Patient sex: M
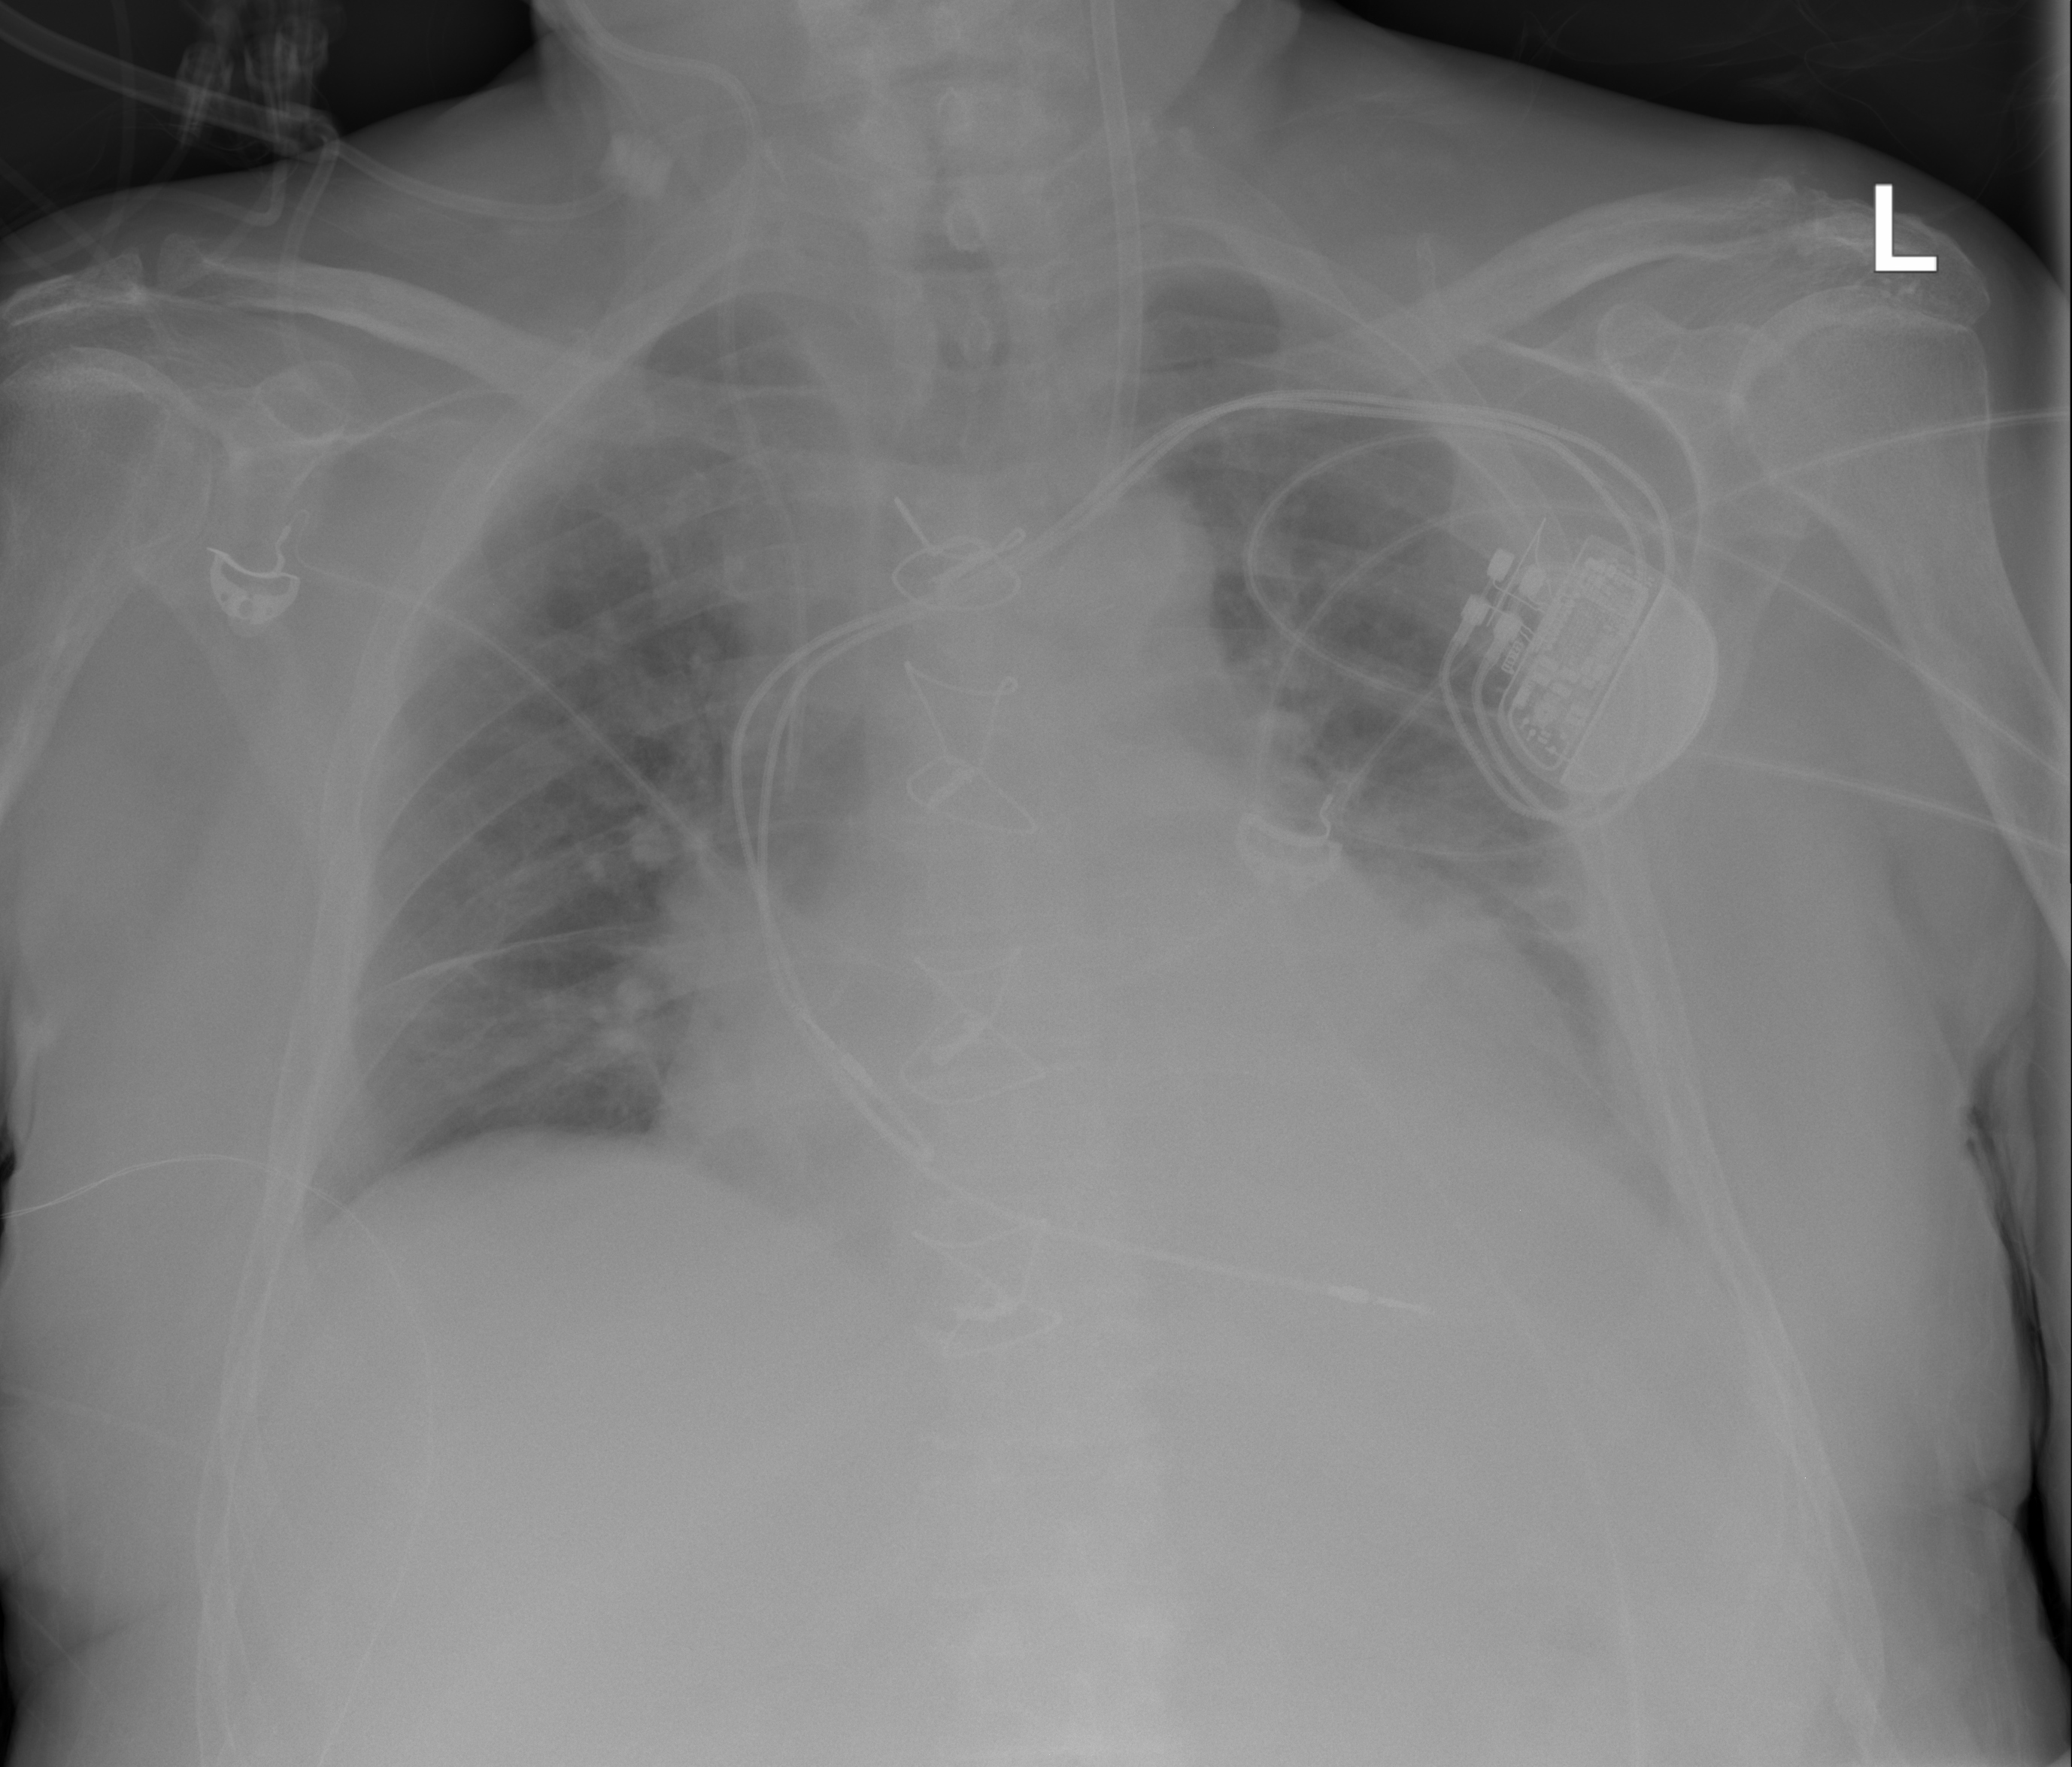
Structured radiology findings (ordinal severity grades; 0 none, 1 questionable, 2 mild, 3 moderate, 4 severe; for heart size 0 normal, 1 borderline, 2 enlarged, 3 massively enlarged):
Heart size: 2
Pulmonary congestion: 2
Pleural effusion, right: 0
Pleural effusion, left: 1
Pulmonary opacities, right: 2
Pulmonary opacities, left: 1
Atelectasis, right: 2
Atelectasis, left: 2